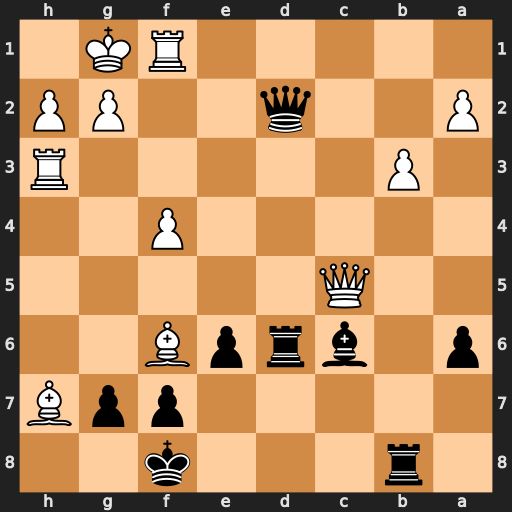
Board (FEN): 1r3k2/5ppB/p1brpB2/2Q5/5P2/1P5R/P2q2PP/5RK1
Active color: b
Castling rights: -
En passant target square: -
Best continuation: Qxg2#